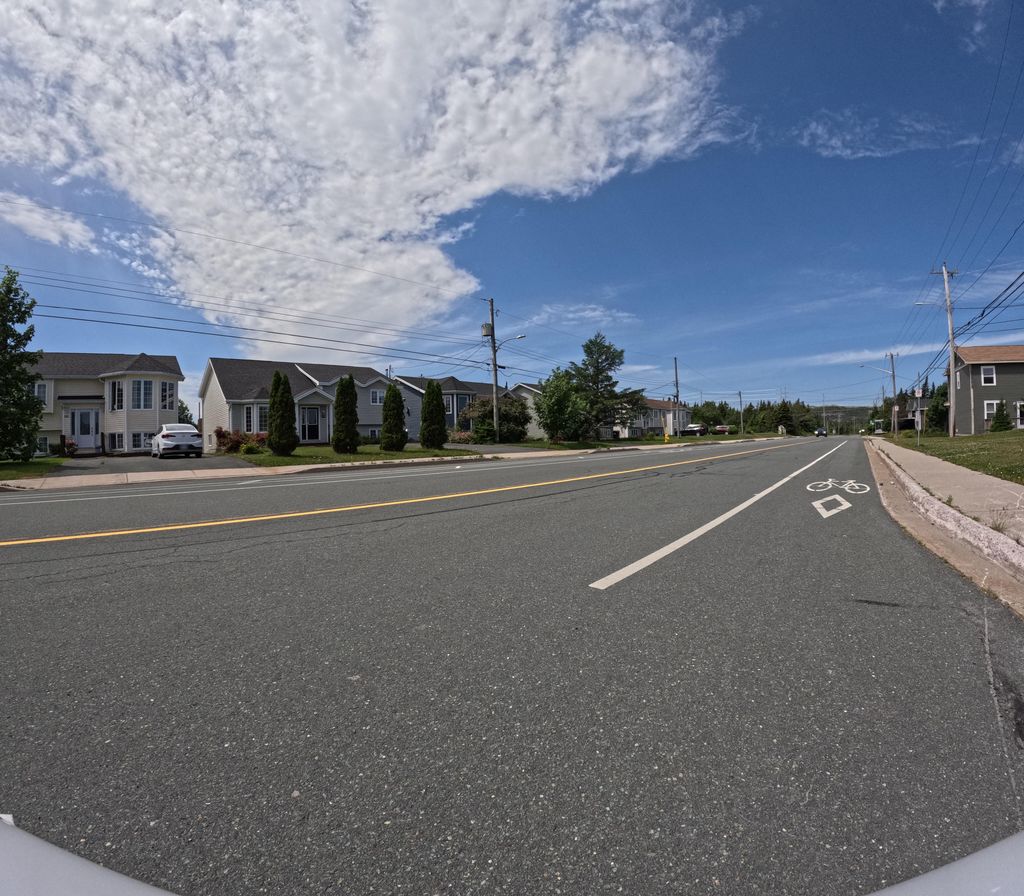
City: st_johns